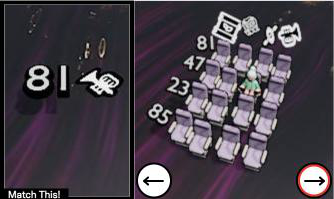
Task: seats
Answer: no